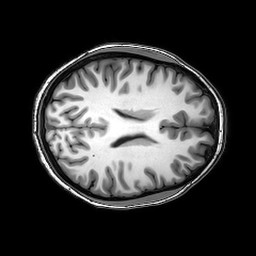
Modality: T1w
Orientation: axial
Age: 25
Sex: female
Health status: healthy
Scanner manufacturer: philips
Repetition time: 0.008194 s
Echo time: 0.00375 s